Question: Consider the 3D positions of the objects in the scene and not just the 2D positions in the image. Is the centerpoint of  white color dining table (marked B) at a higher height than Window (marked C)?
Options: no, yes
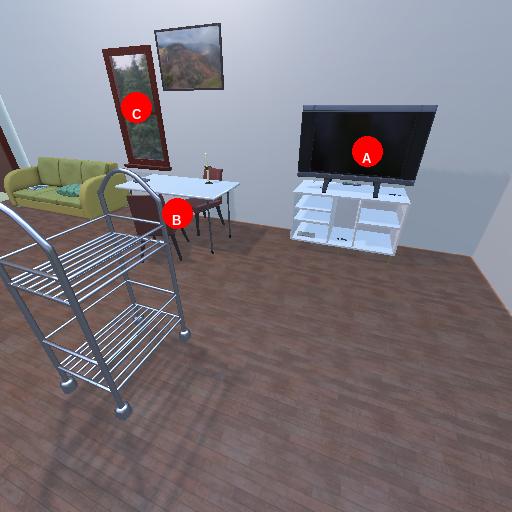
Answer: no